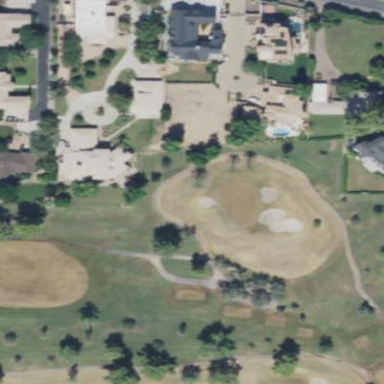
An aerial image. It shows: Rough grassy area used for golf.